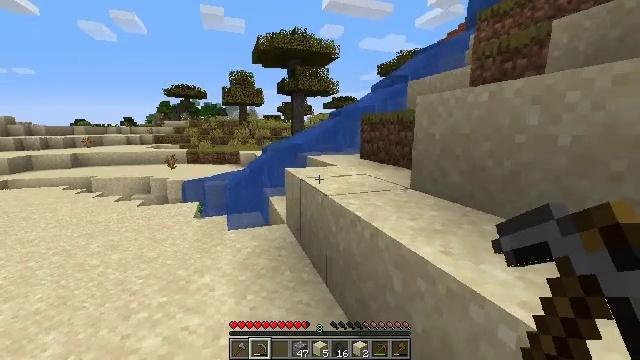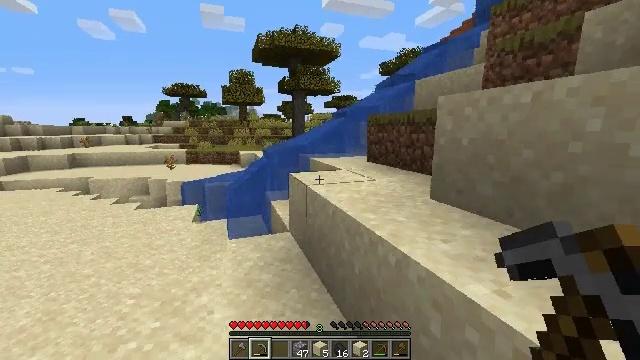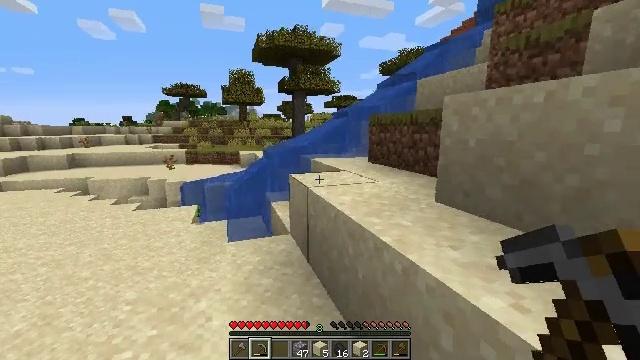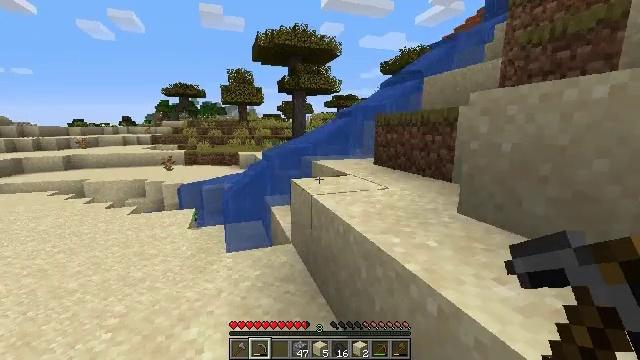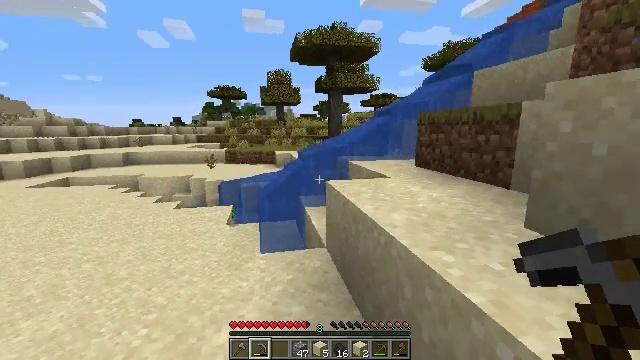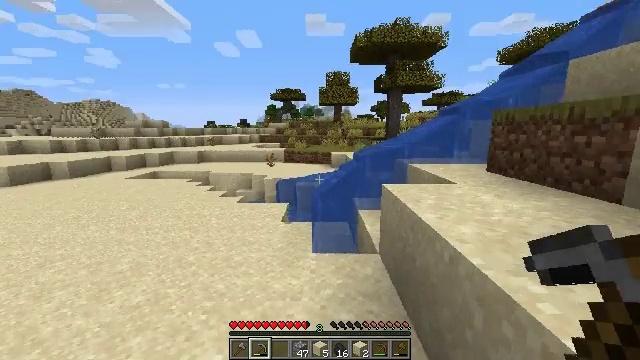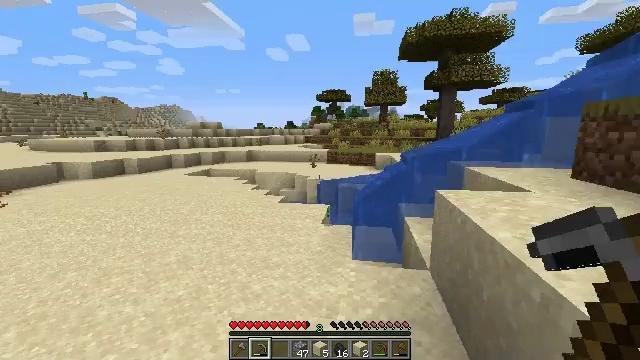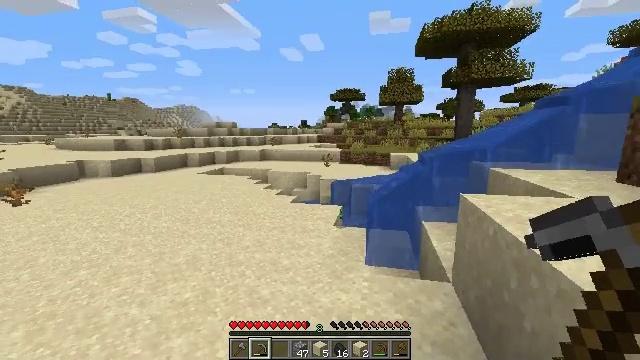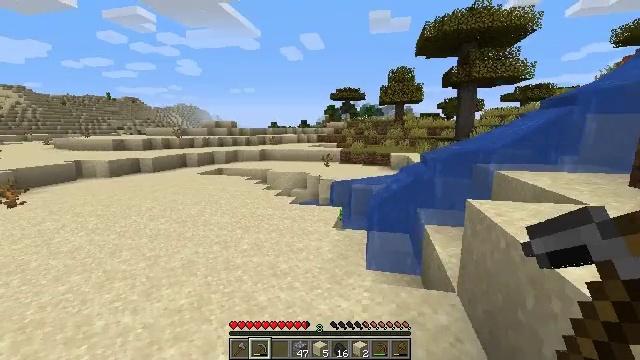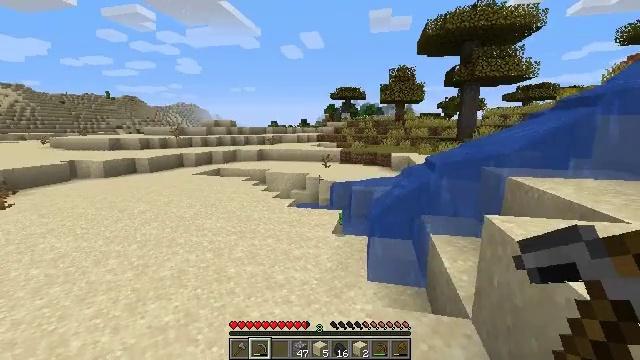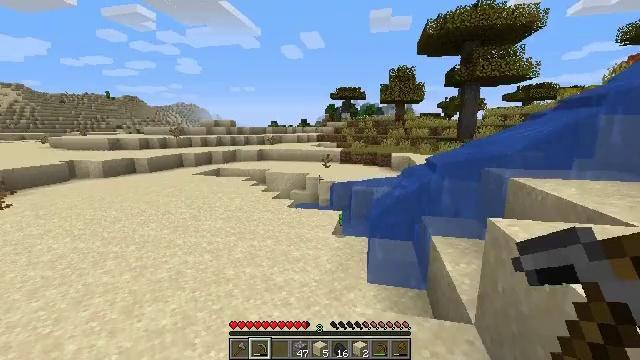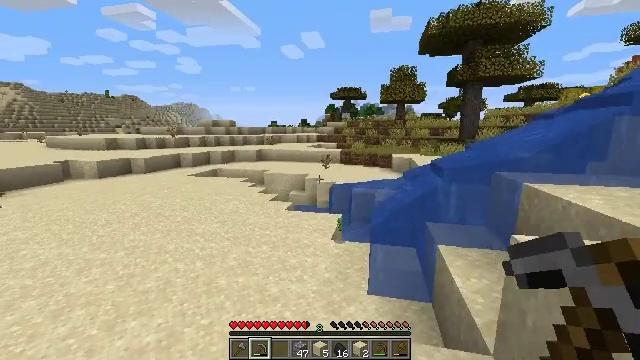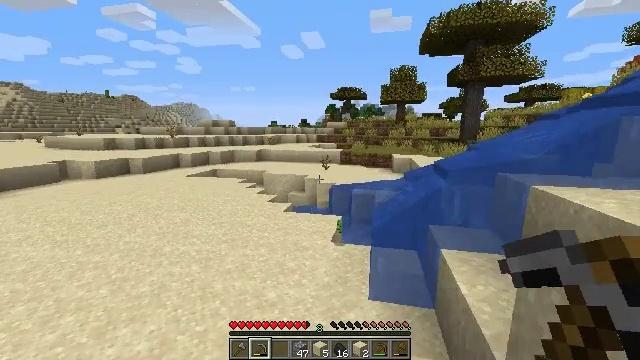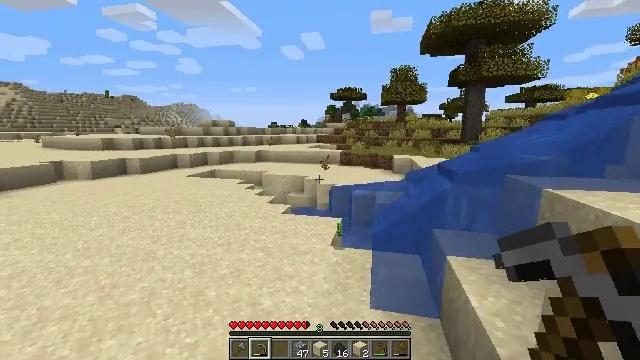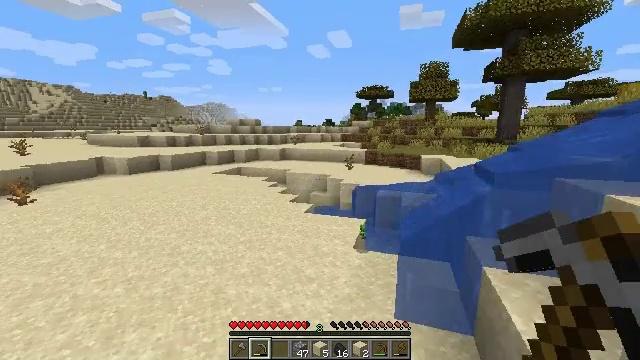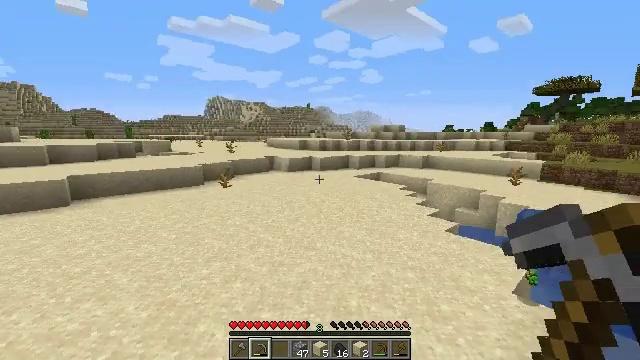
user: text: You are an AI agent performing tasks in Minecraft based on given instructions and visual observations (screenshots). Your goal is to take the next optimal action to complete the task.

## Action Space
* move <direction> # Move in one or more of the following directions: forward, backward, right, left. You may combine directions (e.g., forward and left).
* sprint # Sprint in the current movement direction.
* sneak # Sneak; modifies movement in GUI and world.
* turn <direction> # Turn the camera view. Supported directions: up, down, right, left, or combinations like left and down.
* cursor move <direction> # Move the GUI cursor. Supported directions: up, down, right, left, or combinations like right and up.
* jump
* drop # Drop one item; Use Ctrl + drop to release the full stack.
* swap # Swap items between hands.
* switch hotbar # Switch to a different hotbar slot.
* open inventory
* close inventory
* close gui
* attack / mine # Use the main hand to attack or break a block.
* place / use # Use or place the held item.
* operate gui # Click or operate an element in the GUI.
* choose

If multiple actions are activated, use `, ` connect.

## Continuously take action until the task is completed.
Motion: motion action
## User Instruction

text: Collect a hay block for crafting.
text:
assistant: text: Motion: move forward
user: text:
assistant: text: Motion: move forward
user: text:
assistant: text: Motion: move forward
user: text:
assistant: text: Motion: move forward, turn left
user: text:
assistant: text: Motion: move forward, turn left
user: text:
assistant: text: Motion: move forward, turn left
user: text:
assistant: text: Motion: move forward, turn left
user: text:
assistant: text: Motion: move forward
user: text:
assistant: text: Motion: move forward
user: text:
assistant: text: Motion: move forward
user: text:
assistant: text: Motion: move forward
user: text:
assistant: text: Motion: move forward
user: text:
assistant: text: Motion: move forward
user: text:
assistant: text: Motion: move forward, turn left
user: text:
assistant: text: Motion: move forward, turn left and up
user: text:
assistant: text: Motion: move forward, turn left
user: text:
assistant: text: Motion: move forward
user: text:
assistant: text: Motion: move forward, turn right
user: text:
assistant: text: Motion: turn right and up
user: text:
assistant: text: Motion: move forward, turn right
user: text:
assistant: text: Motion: move forward, turn right
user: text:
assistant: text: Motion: move forward, turn right
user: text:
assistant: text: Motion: no_op
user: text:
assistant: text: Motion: no_op
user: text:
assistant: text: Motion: move forward
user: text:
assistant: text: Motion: move forward
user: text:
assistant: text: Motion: move forward
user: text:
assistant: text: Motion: move forward
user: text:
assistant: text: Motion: move forward, turn right
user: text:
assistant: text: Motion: move forward